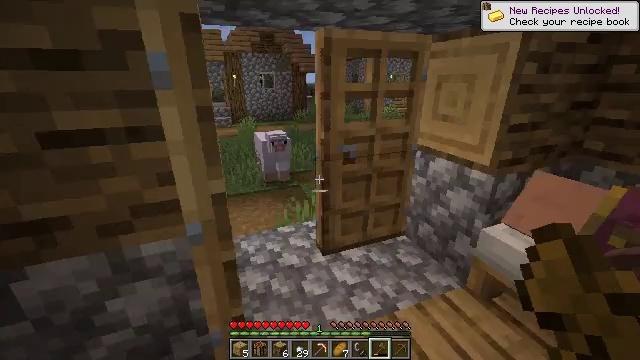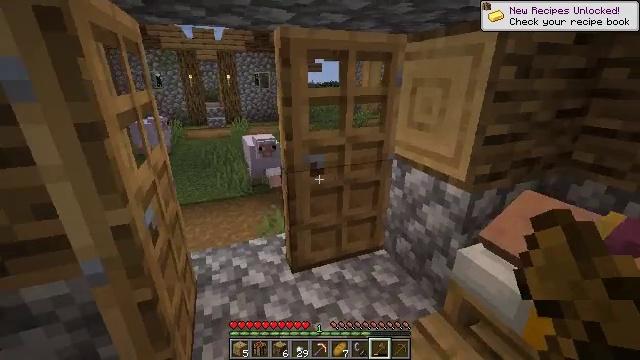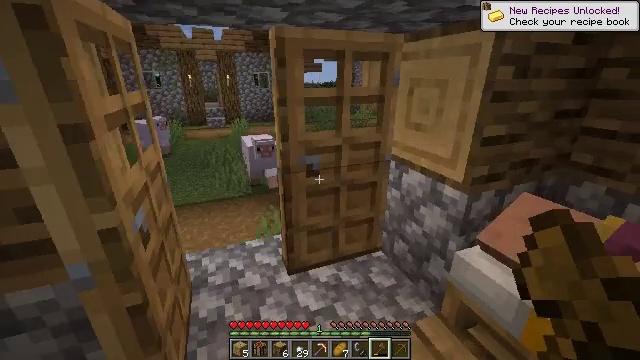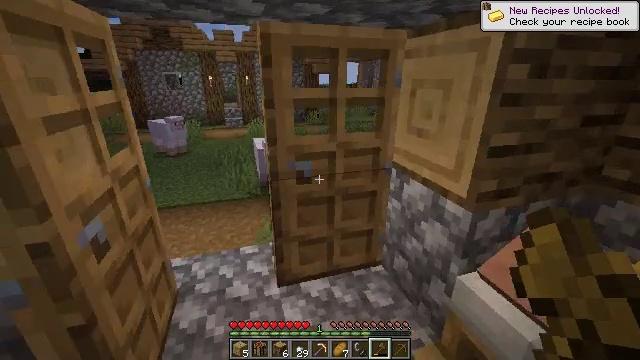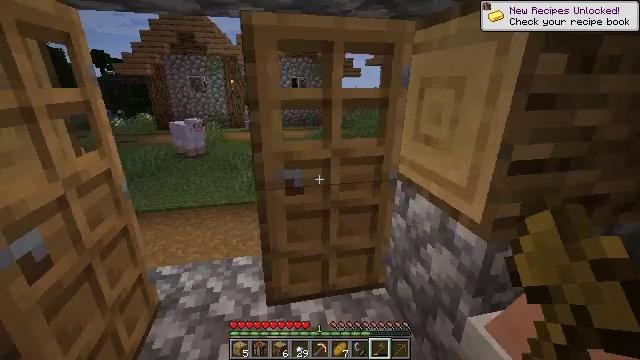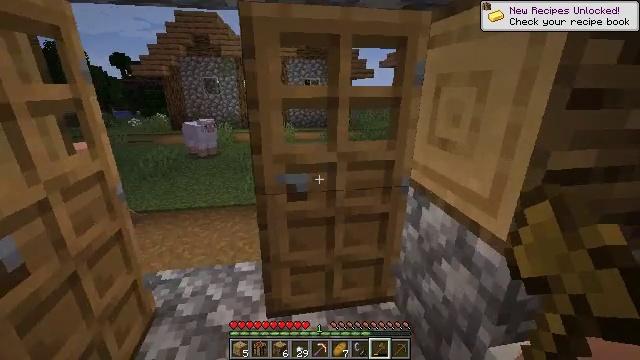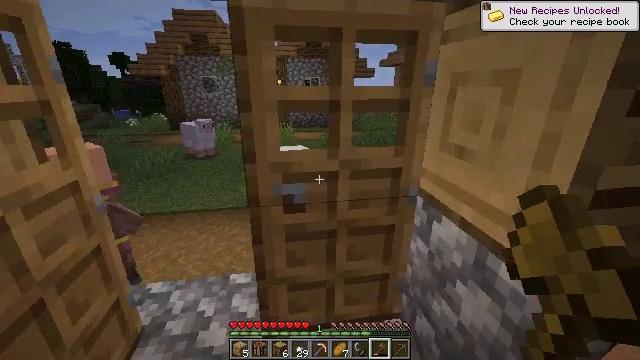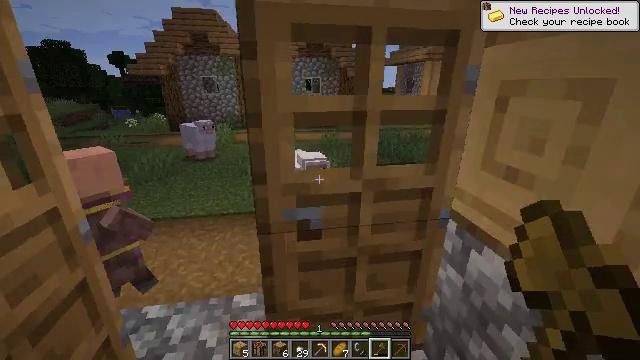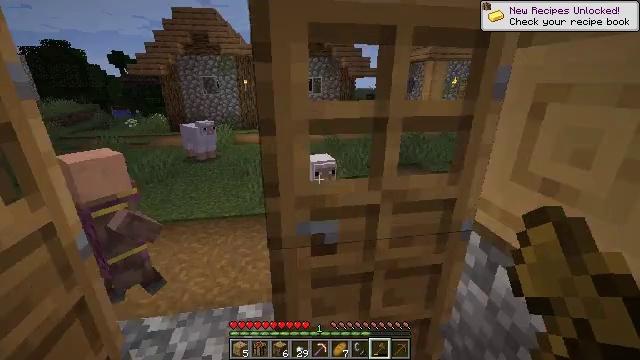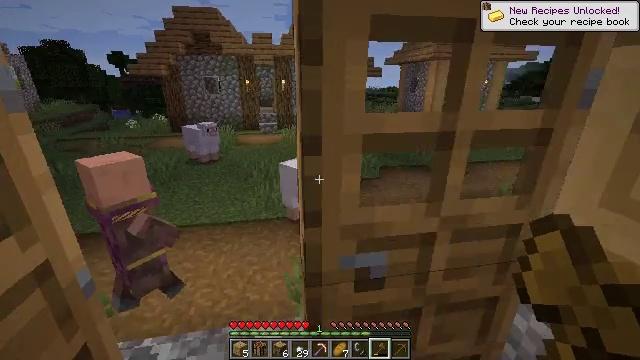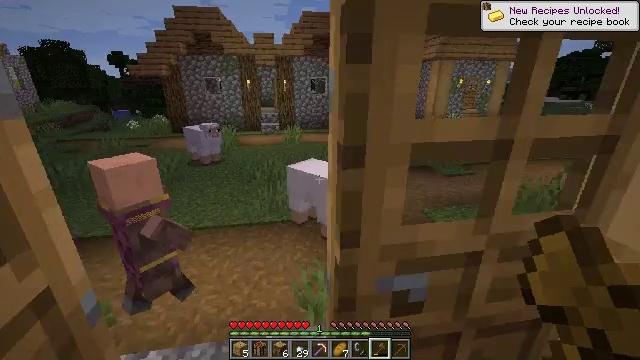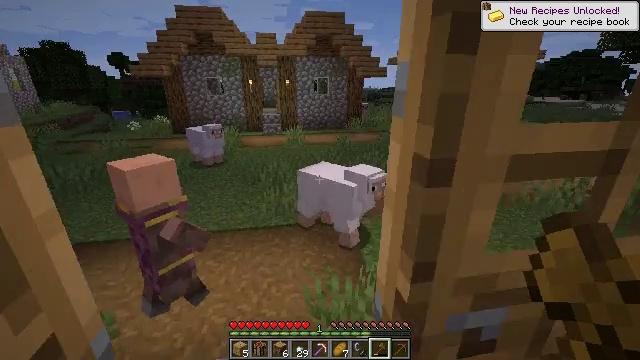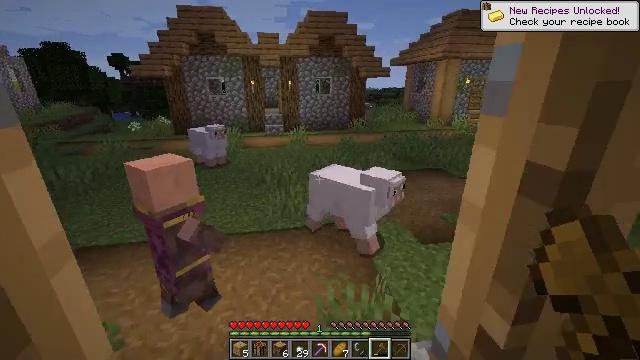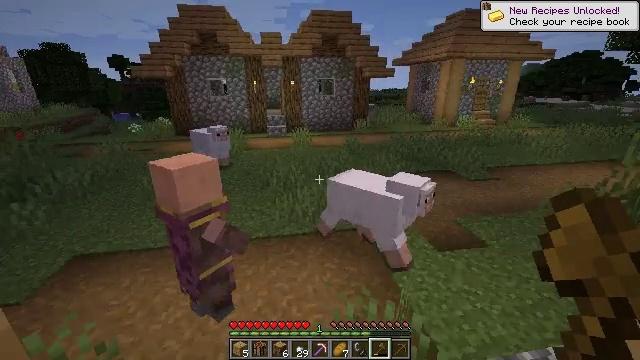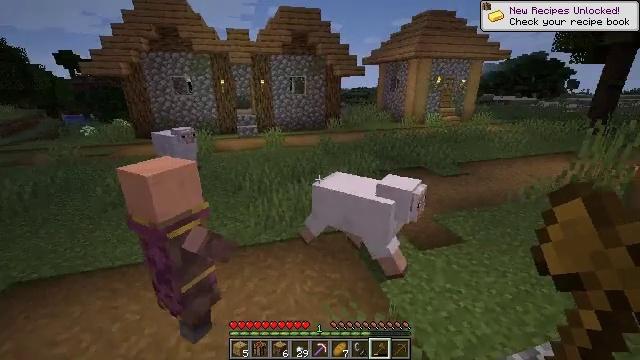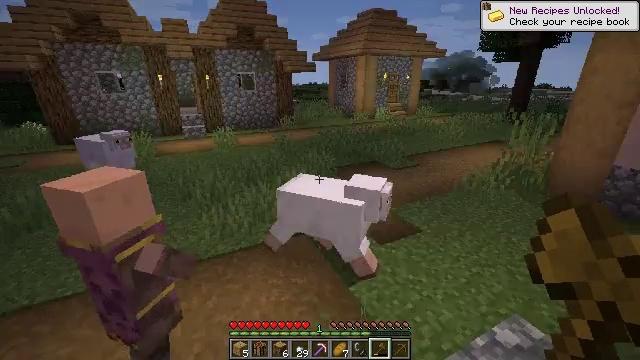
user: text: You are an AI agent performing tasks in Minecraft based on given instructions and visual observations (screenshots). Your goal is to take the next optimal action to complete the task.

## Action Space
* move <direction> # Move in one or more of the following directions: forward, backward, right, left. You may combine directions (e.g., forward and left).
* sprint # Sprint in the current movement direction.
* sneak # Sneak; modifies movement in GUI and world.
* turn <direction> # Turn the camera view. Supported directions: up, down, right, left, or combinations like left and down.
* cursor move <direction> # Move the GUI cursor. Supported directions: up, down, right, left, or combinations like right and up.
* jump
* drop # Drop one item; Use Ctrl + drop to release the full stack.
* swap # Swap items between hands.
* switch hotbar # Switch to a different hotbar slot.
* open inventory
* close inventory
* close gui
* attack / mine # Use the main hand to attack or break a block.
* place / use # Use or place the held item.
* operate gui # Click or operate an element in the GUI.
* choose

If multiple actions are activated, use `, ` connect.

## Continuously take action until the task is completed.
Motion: motion action
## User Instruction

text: Remove the yellow bed.
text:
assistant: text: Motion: move forward and move right
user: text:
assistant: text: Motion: move forward and move right
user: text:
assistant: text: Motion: move forward and move right, turn left
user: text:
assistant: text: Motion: move forward, turn left
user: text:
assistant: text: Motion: move forward, turn left
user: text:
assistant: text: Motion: move forward and move left
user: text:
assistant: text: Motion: move forward and move left
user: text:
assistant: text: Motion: move forward and move left
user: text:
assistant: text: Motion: move forward and move left
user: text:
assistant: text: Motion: move forward and move left
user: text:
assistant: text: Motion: move forward and move left
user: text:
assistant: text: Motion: move forward and move left
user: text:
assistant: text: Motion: move forward and move left
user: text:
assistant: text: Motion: move forward and move left, turn right
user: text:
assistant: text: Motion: move forward and move left, turn right
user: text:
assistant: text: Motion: move forward and move left, turn right
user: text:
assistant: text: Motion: move forward and move left, turn right
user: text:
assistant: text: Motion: move forward, turn right and up
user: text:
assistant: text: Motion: move forward, turn right and up
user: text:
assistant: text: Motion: move forward, turn right
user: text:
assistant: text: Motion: move forward, turn right
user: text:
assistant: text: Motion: move forward
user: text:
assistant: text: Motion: move forward
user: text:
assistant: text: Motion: move forward
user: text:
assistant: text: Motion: move forward, turn right
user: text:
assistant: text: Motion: move forward
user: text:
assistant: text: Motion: move forward, turn left and up
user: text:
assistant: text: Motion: turn left and up
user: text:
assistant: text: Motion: move forward, turn left and up
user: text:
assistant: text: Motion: move forward, turn left